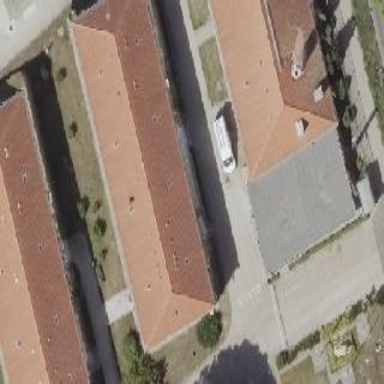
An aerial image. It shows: Military barracks building with hipped roof.